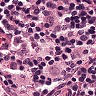
Metastatic tissue present: no